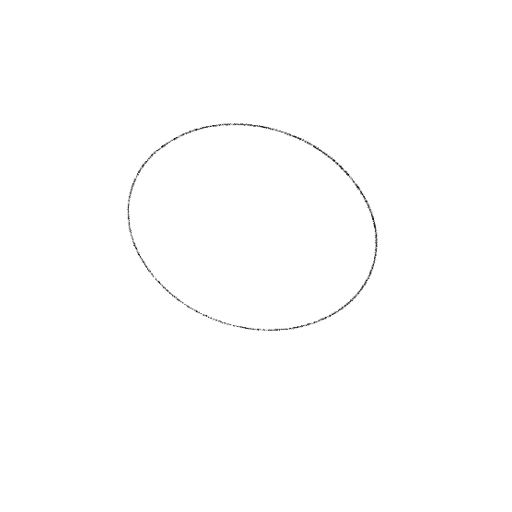
Crossing number: 0